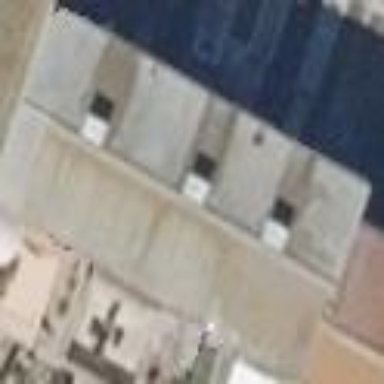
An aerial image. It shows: Terrace building.